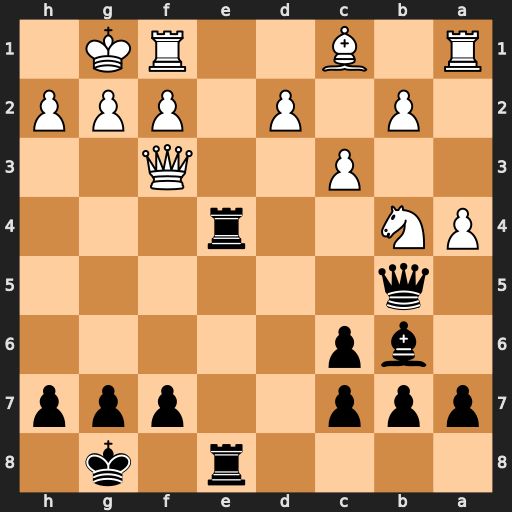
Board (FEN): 4r1k1/ppp2ppp/1bp5/1q6/PN2r3/2P2Q2/1P1P1PPP/R1B2RK1
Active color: b
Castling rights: -
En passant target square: -
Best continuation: Qxf1+ Kxf1 Re1#